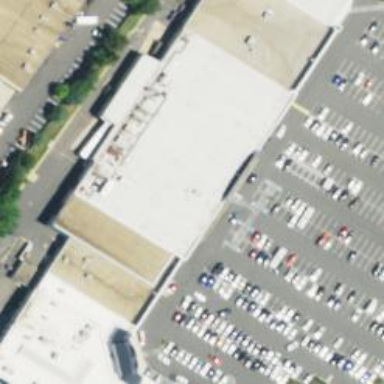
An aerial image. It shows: Supermarket.